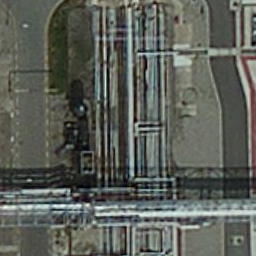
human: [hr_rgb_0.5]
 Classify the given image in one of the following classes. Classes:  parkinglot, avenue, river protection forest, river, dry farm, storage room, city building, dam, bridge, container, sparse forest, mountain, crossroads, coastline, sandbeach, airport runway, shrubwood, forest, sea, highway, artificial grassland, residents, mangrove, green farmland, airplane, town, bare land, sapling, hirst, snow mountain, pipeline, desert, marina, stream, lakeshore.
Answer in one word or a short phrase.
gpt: pipeline